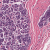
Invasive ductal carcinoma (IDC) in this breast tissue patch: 0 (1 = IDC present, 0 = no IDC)